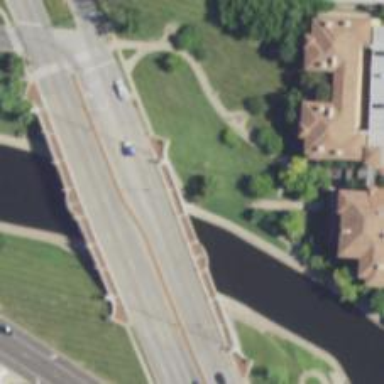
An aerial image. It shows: Bridge with electrified contact lines.